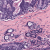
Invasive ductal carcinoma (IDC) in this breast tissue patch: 0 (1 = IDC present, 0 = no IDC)